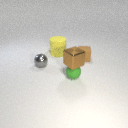
small green rubber sphere in front of small gray metal sphere